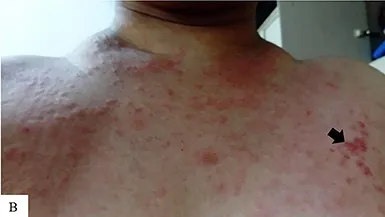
B, Presence of hives on the thorax. Pruritic and painful purplish papules were observed on the left anterior thorax (black arrow).
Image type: medical_photograph (skin_photograph)